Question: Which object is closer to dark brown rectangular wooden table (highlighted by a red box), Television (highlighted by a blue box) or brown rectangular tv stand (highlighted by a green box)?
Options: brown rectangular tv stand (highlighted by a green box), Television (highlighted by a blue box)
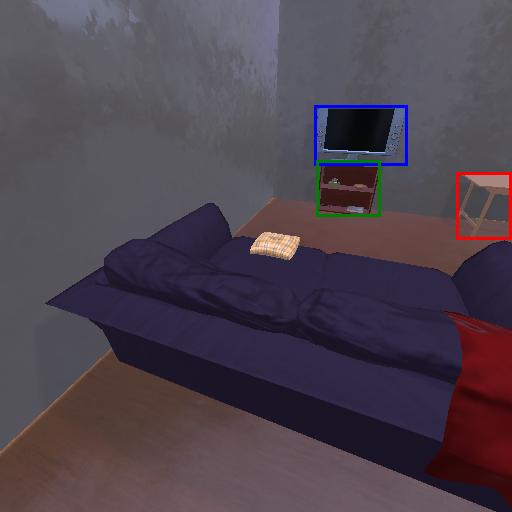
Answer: brown rectangular tv stand (highlighted by a green box)